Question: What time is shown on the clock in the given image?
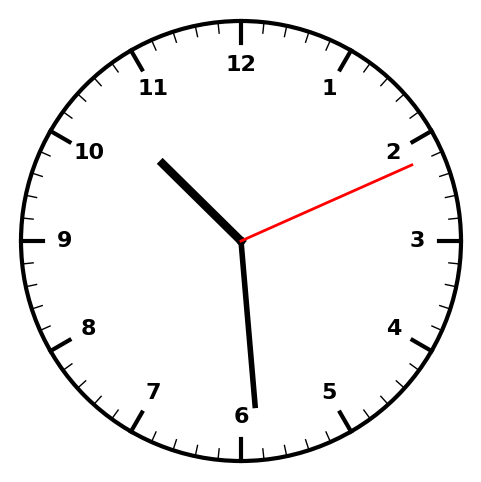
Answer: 10:29:11